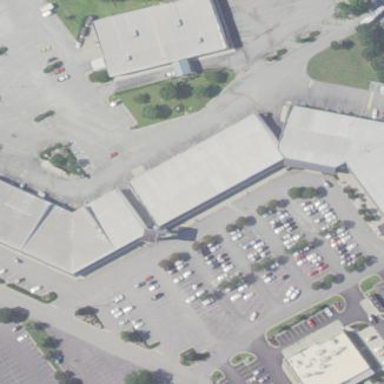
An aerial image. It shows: Retail building which is mall.